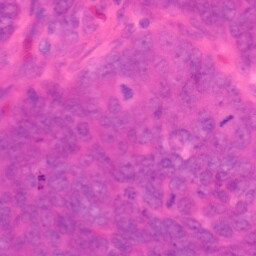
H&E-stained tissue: Colon